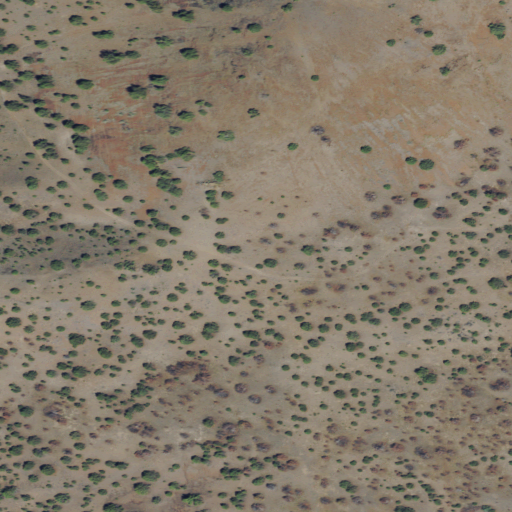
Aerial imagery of ridge(s) in Oregon named Cactus Ridge containing grassland and shrub